Current action and preconditions to check: path_clear

Your task: For each precondition in the list above, predict whether it will hold at this action.

Consider the current scene as observed from the mobile robot's camera, and analyze the predicted future states of all dynamic agents (e.g., people, animals, vehicles, or any moving entities) within the NEXT SECOND.

IMPORTANT: Only answer "very likely" if you are absolutely certain—based on strong, clear evidence—that a dynamic agent will violate the precondition in the predicted future state. Do NOT answer "very likely" for unlikely, ambiguous, or low-probability risks.

Ask yourself for each precondition: Is there a high probability, with clear and convincing evidence, that the predicted future states of any dynamic agent will interfere with the predicted future state of the currently executing action within the NEXT SECOND, causing that precondition to fail?

Assess the risk level based on these predictions. Use "likely" or "very likely" if motions create a clear risk of interference.

Use "neutral" or "improbable" if agents are nearby but their predicted paths are clearly diverging or non-conflicting.

Failure Risk Categories: "very improbable", "improbable", "neutral", "likely", "very likely"

Answer Format: Output ONLY the probability_of_failure value from these categories: "very improbable", "improbable", "neutral", "likely", "very likely"

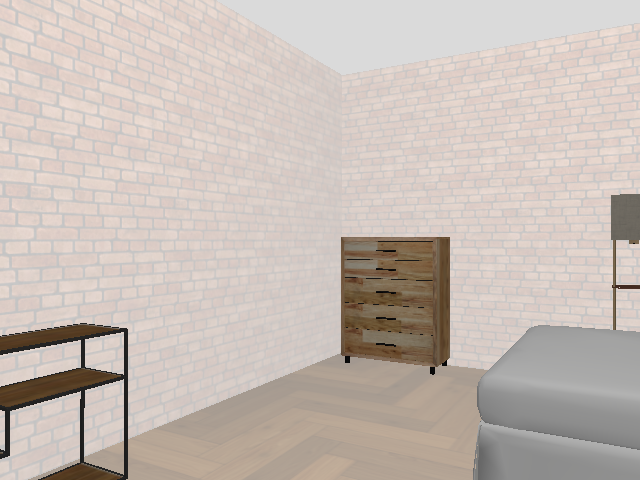

Answer: very improbable